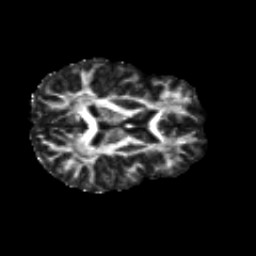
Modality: FA
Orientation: axial
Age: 29
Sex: female
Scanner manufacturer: siemens
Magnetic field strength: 3 T
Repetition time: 8.8 s
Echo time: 0.085 s